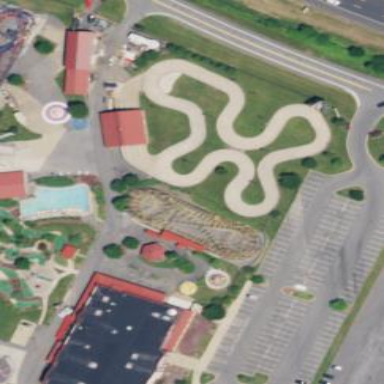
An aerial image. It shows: Attraction featuring go-karts.